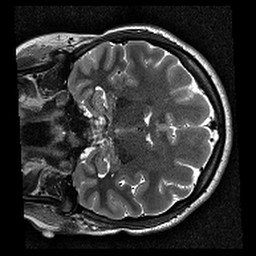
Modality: T2w
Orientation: coronal